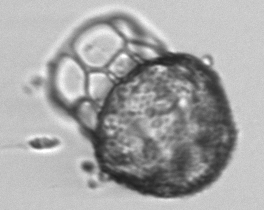
Label: Dictyocysta